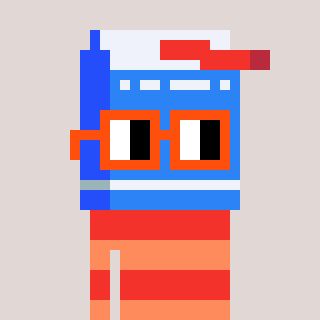
a pixel art character with square orange glasses, a milk-shaped head and a peachy-colored body on a warm background